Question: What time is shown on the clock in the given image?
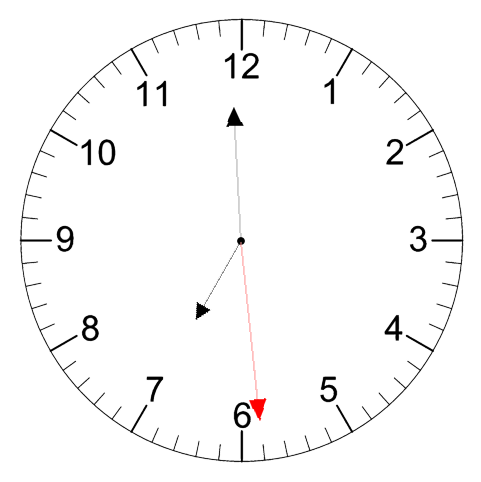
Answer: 06:59:29